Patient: sex F, age 57
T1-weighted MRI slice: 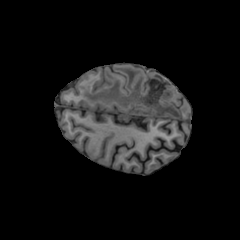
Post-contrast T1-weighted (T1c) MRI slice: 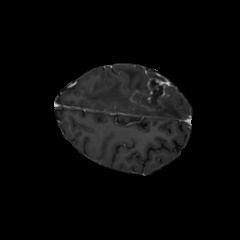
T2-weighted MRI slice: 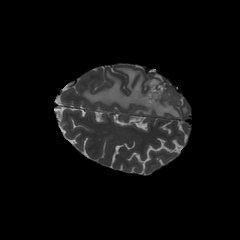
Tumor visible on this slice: yes
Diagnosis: Glioblastoma, IDH-wildtype
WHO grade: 4